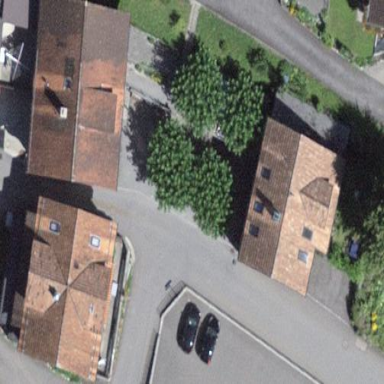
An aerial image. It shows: Street side parking area.